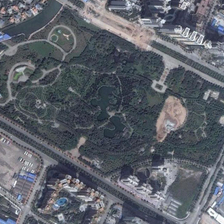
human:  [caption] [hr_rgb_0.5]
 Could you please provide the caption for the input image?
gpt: a park with many green trees and a pond is surrounded by many buildings .

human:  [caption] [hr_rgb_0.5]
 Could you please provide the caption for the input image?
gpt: a park with many green trees and a pond is surrounded by many buildings .

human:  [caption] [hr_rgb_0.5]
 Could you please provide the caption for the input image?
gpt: a park with many green trees and a pond is surrounded by many buildings .

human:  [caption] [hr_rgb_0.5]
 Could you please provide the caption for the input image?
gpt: a park with many green trees and a pond is surrounded by many buildings .

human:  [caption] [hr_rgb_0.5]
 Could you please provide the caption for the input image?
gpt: a park with many green trees and a pond is surrounded by many buildings .